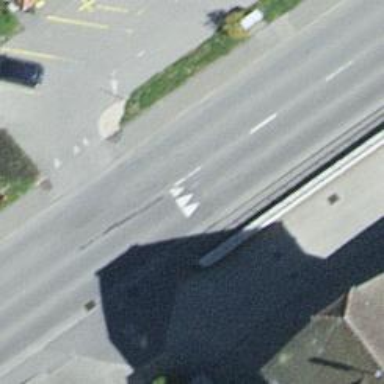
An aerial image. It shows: Traffic calming hump on the road.